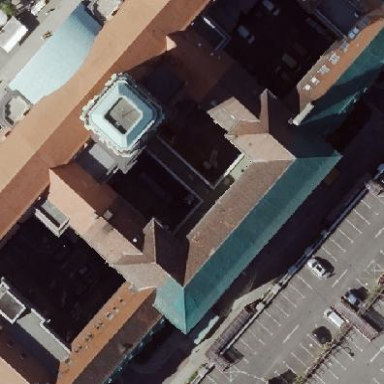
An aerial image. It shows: Building with mansard roof.